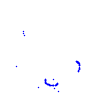
Particle: proton